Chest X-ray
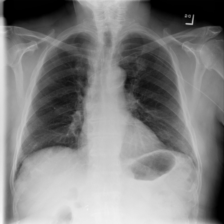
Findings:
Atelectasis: negative
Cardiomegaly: negative
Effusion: negative
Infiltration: negative
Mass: negative
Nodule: negative
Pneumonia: negative
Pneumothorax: negative
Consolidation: negative
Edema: negative
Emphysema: negative
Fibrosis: negative
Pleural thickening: negative
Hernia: negative